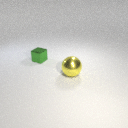
large yellow metal sphere in front of small green metal cube